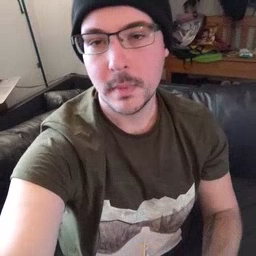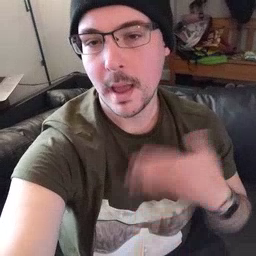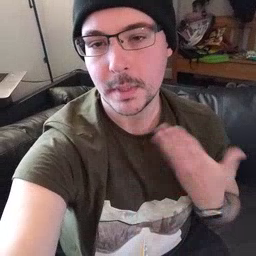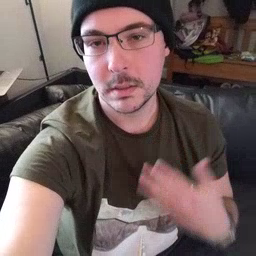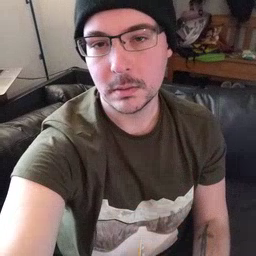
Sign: happy